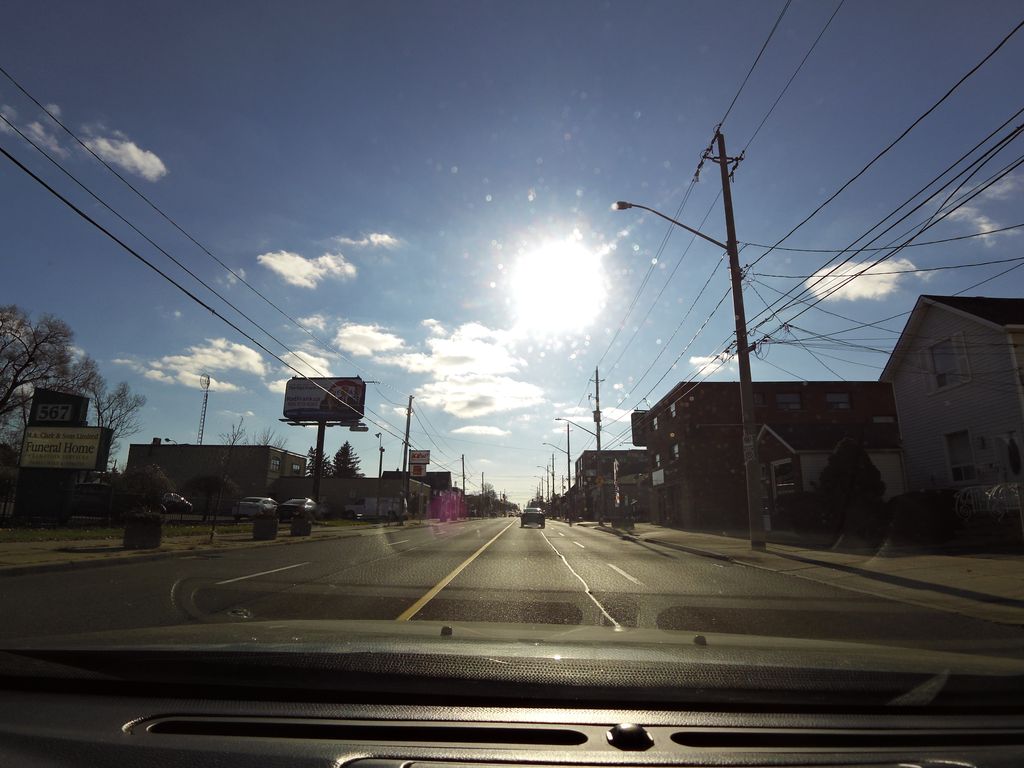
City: hamilton